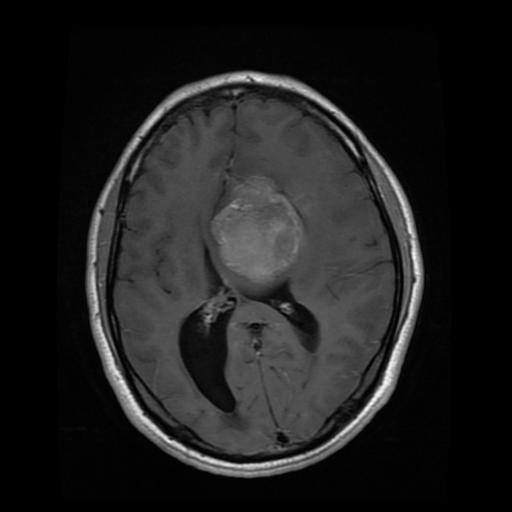
Label: meningioma